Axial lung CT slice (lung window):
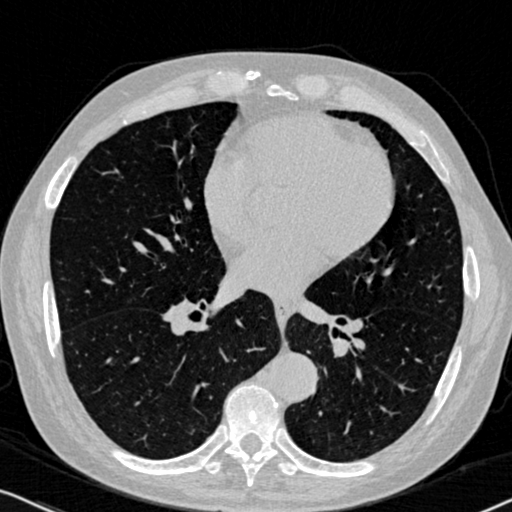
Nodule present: no